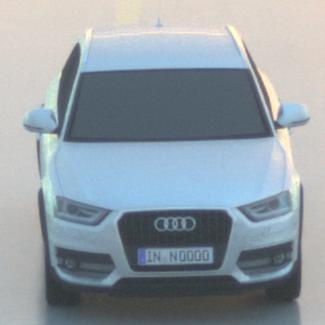
Make: Audi
Model: Q3 1.4 TFSI
Detailed model: Q3 (8U)
Model produced from: 2013/07
Model produced until: 2014/10
Doors: 5
Color: white
Road condition: wet road
Daytime: sunrise or sunset
Contrast: medium contrast